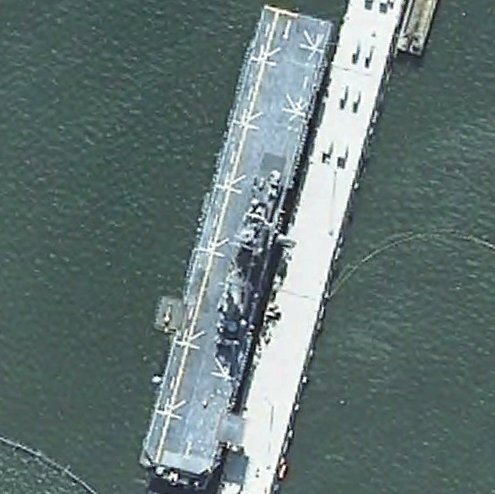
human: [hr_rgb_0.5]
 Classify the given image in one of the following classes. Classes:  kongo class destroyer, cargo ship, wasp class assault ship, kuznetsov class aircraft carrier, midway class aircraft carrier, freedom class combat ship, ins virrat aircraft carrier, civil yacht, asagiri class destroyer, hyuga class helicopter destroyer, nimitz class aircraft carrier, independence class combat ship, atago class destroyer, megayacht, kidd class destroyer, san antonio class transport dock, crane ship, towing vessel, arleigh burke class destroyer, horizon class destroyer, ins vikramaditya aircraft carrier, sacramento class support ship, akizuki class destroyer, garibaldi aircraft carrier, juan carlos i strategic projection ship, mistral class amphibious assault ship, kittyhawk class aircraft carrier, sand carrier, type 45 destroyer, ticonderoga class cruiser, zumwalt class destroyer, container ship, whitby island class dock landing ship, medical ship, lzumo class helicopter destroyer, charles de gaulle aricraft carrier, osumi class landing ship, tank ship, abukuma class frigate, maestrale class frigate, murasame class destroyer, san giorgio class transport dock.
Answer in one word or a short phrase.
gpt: Wasp class assault ship